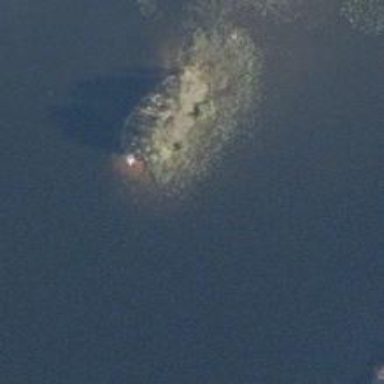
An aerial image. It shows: Islet.